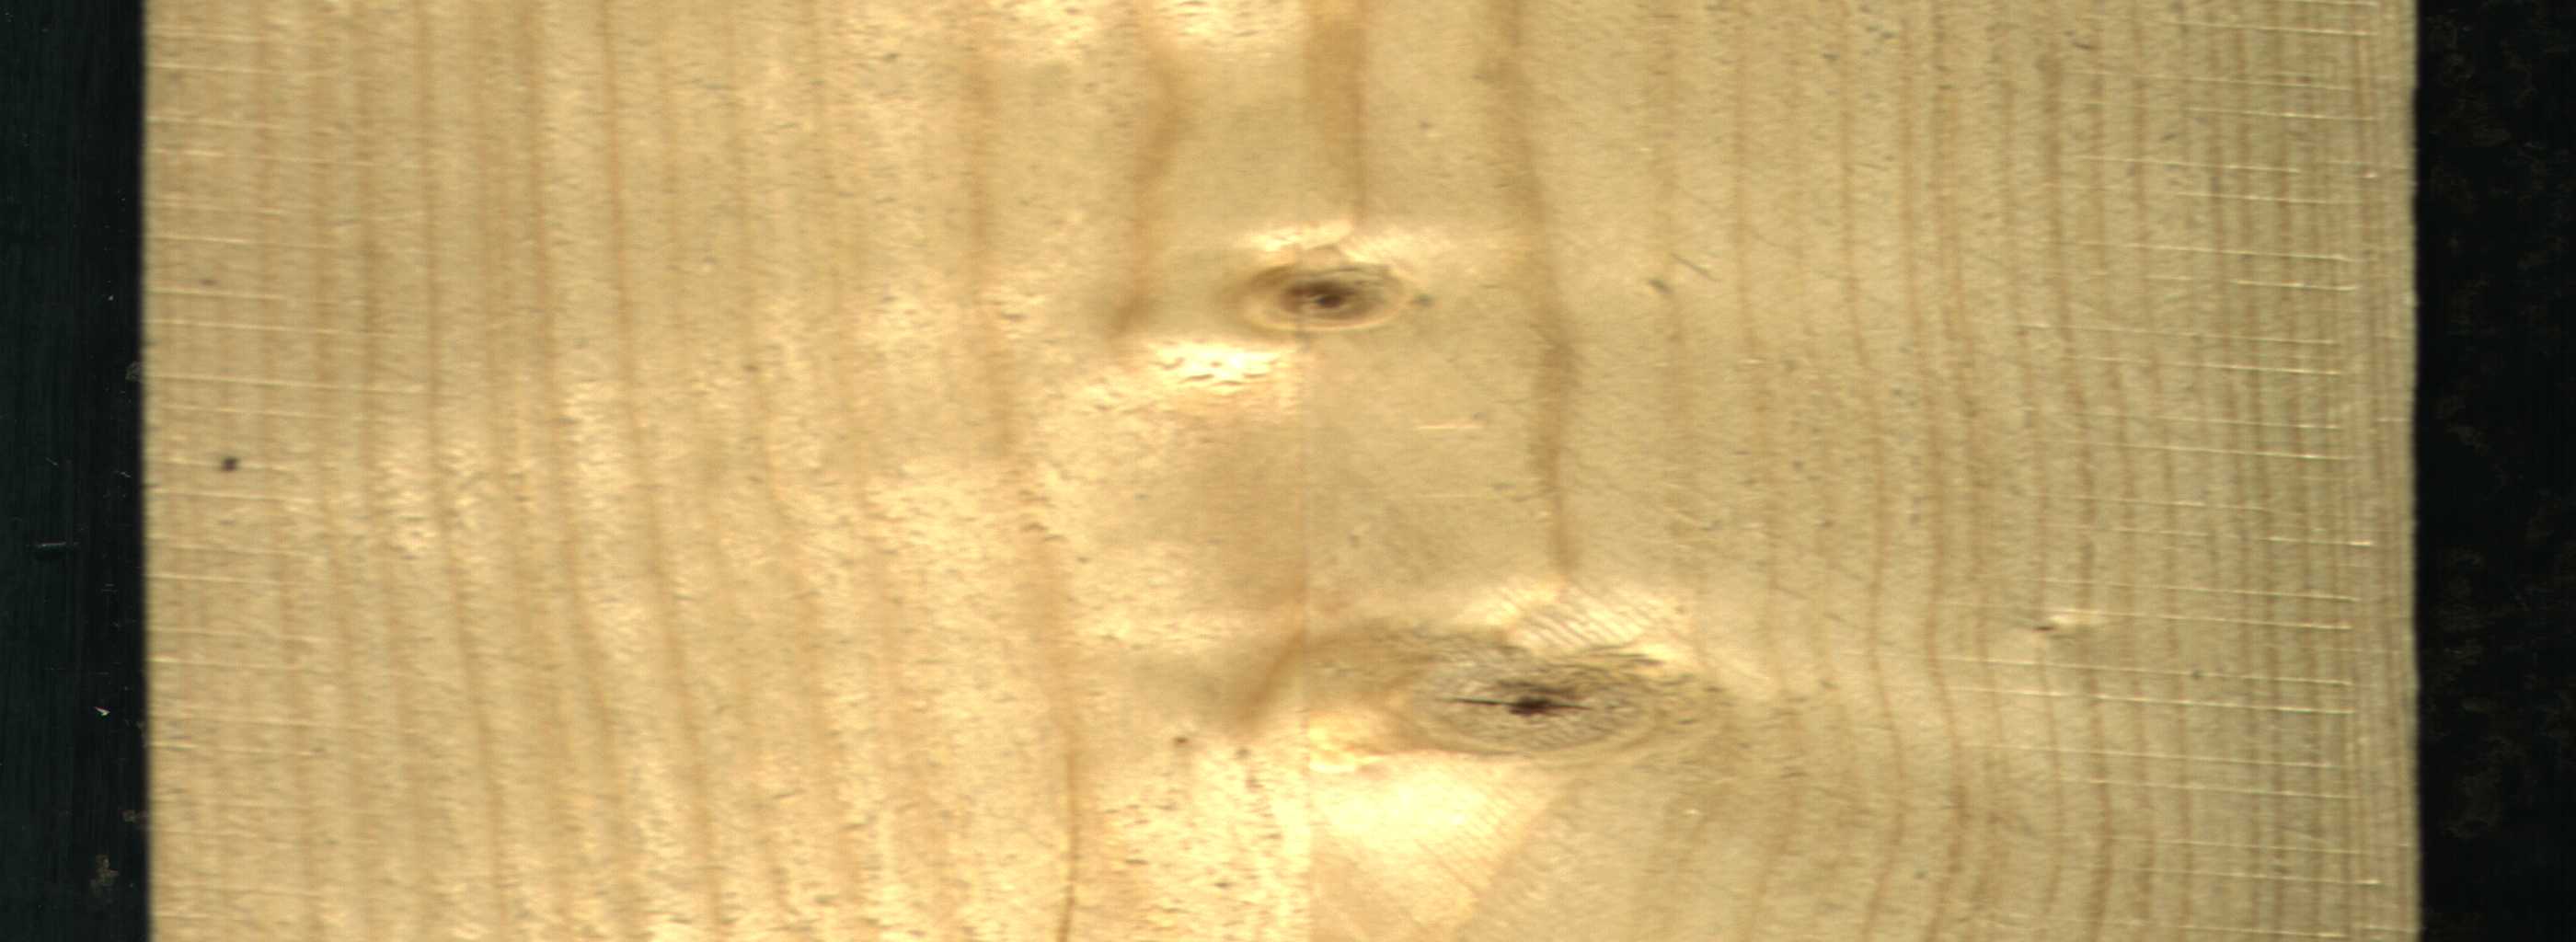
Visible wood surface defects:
knot_with_crack
Live_Knot